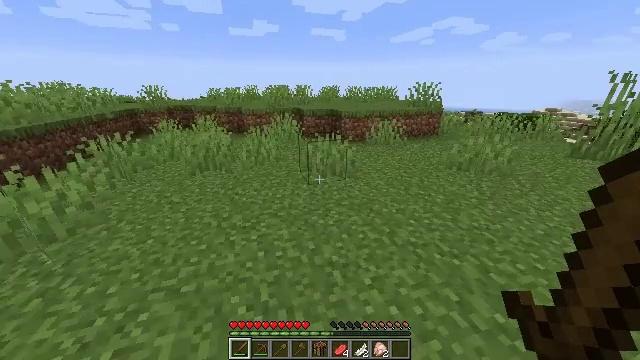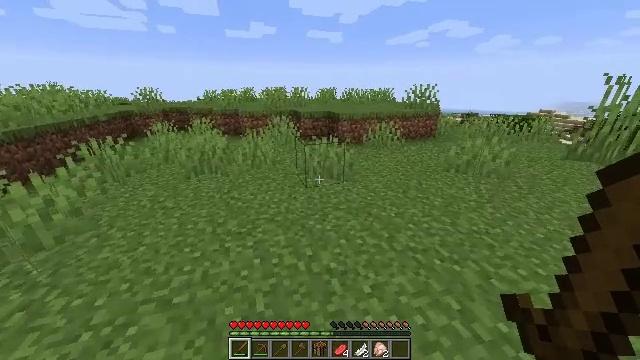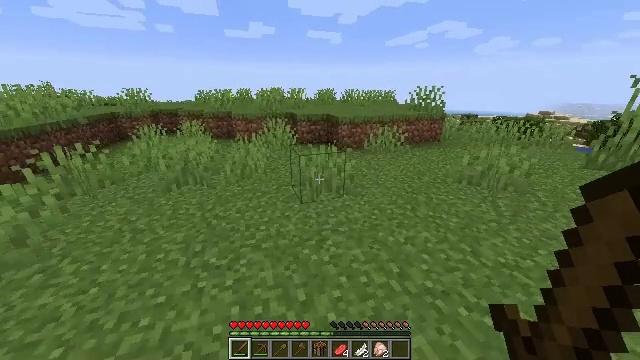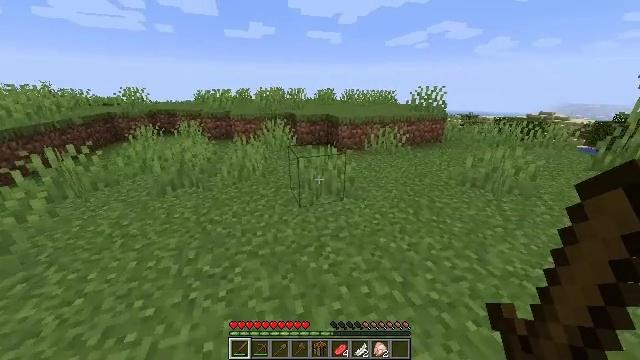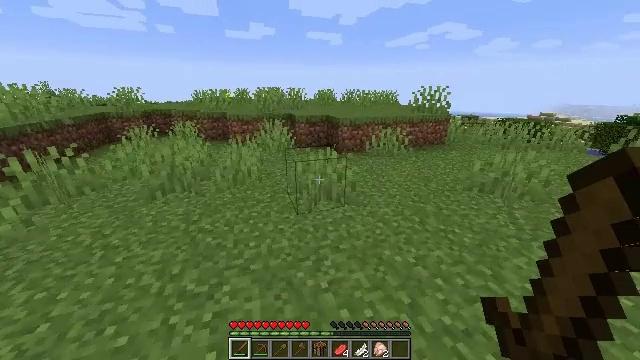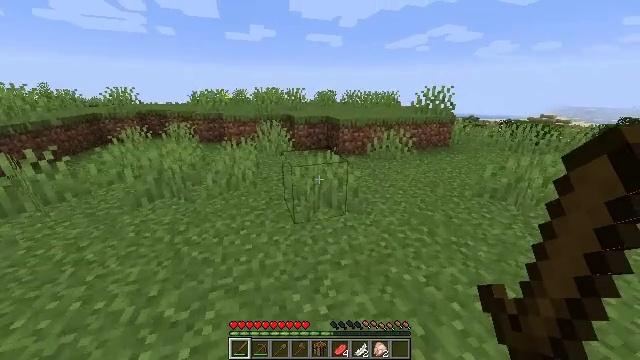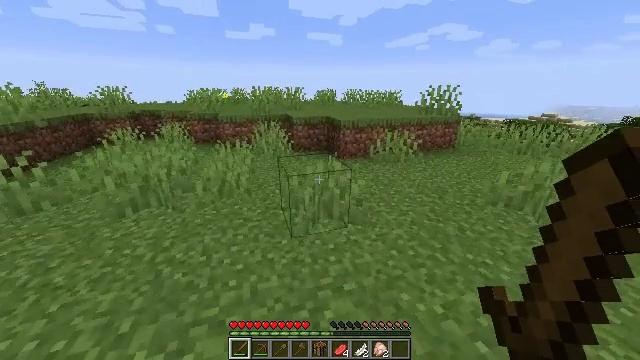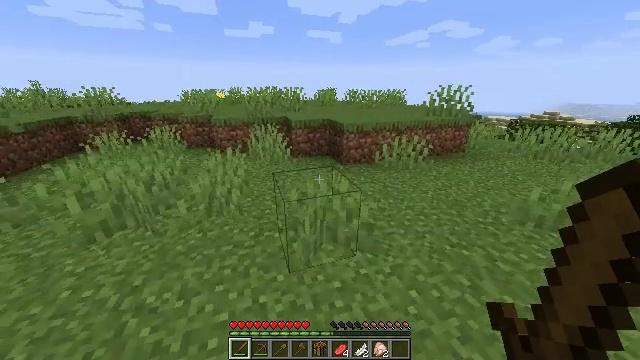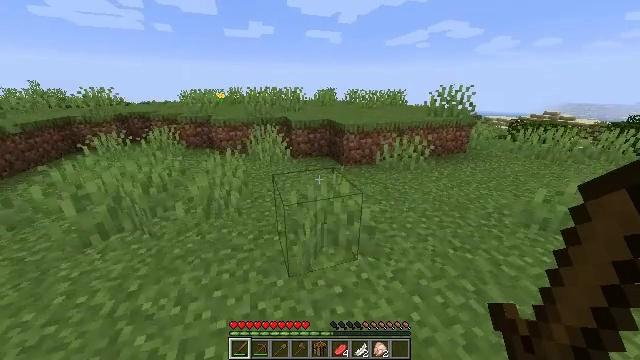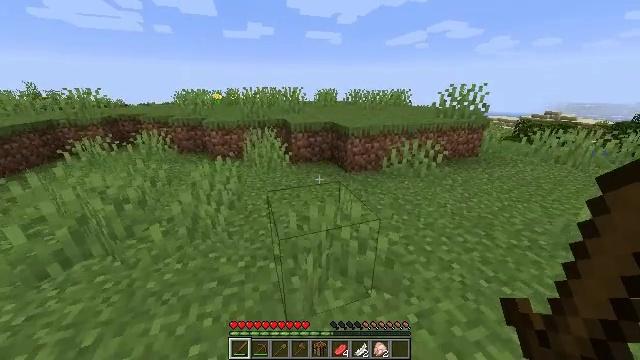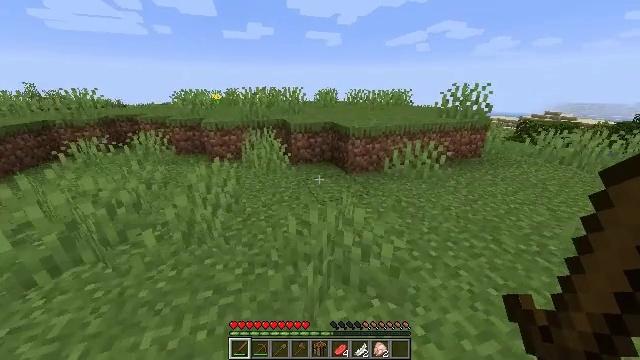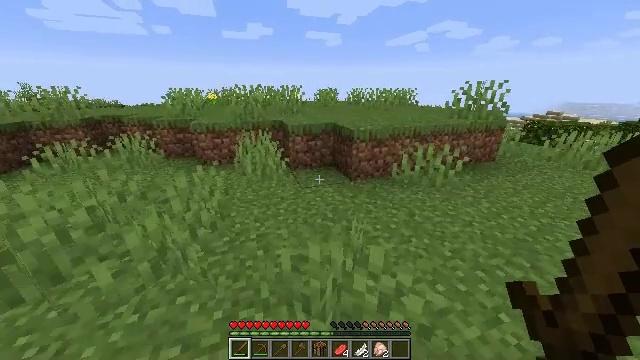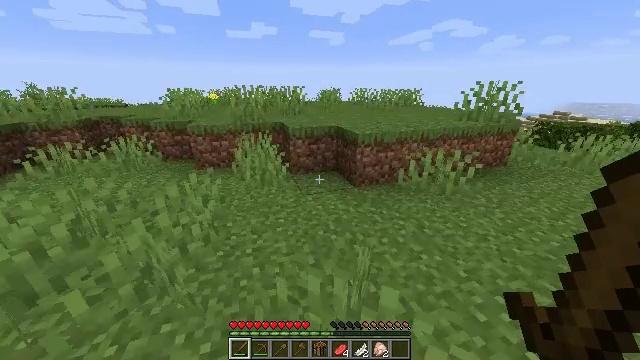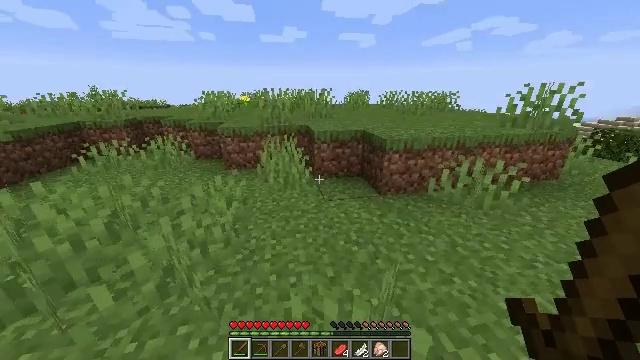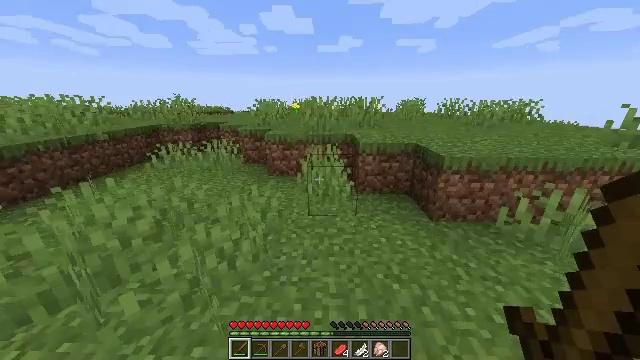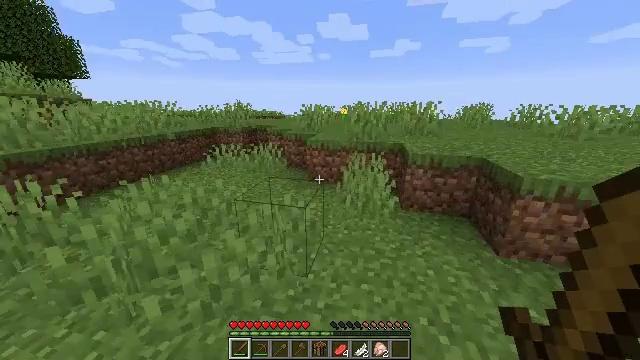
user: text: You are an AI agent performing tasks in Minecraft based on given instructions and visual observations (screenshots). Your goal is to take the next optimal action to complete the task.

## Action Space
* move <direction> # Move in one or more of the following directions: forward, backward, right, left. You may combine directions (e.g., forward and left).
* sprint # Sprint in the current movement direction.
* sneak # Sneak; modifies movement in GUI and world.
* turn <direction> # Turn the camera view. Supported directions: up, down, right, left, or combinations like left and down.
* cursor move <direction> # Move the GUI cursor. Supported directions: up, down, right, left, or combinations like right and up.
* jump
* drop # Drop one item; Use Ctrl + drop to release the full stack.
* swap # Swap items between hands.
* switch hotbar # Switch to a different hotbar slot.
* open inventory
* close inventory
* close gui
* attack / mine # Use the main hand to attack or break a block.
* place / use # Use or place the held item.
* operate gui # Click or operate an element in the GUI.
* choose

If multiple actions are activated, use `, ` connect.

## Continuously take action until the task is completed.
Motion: motion action
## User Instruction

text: Dig up the grass block for dirt.
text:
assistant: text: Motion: move forward, sprint
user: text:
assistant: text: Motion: move forward, sprint
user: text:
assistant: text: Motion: move forward, sprint
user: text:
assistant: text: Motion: move forward, sprint
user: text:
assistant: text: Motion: move forward, sprint
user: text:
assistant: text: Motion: move forward, sprint
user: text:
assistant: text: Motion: move forward, sprint
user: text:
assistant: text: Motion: move forward, sprint
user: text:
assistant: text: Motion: move forward, sprint
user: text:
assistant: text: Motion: move forward, sprint
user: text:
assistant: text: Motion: move forward, sprint
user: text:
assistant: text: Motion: move forward, sprint
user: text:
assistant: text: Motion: move forward, sprint, turn left
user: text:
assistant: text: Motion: move forward, sprint, turn left and up
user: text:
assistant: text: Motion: move forward, sprint, turn left and up
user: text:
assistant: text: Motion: move forward, sprint, turn left
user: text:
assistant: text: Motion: move forward, sprint, turn left
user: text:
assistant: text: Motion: move forward, sprint, turn left
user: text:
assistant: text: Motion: move forward, sprint, turn left
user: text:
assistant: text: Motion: move forward, sprint, turn left
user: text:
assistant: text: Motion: move forward, sprint, turn left
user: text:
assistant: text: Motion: move forward, sprint, turn left
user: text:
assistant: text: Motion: move forward, sprint, turn left
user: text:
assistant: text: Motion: move forward, sprint
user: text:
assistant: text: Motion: move forward, sprint
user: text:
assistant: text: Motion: move forward, sprint
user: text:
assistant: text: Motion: move forward, sprint
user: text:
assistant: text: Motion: move forward, sprint
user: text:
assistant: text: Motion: move forward, sprint
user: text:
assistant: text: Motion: move forward, sprint